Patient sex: F
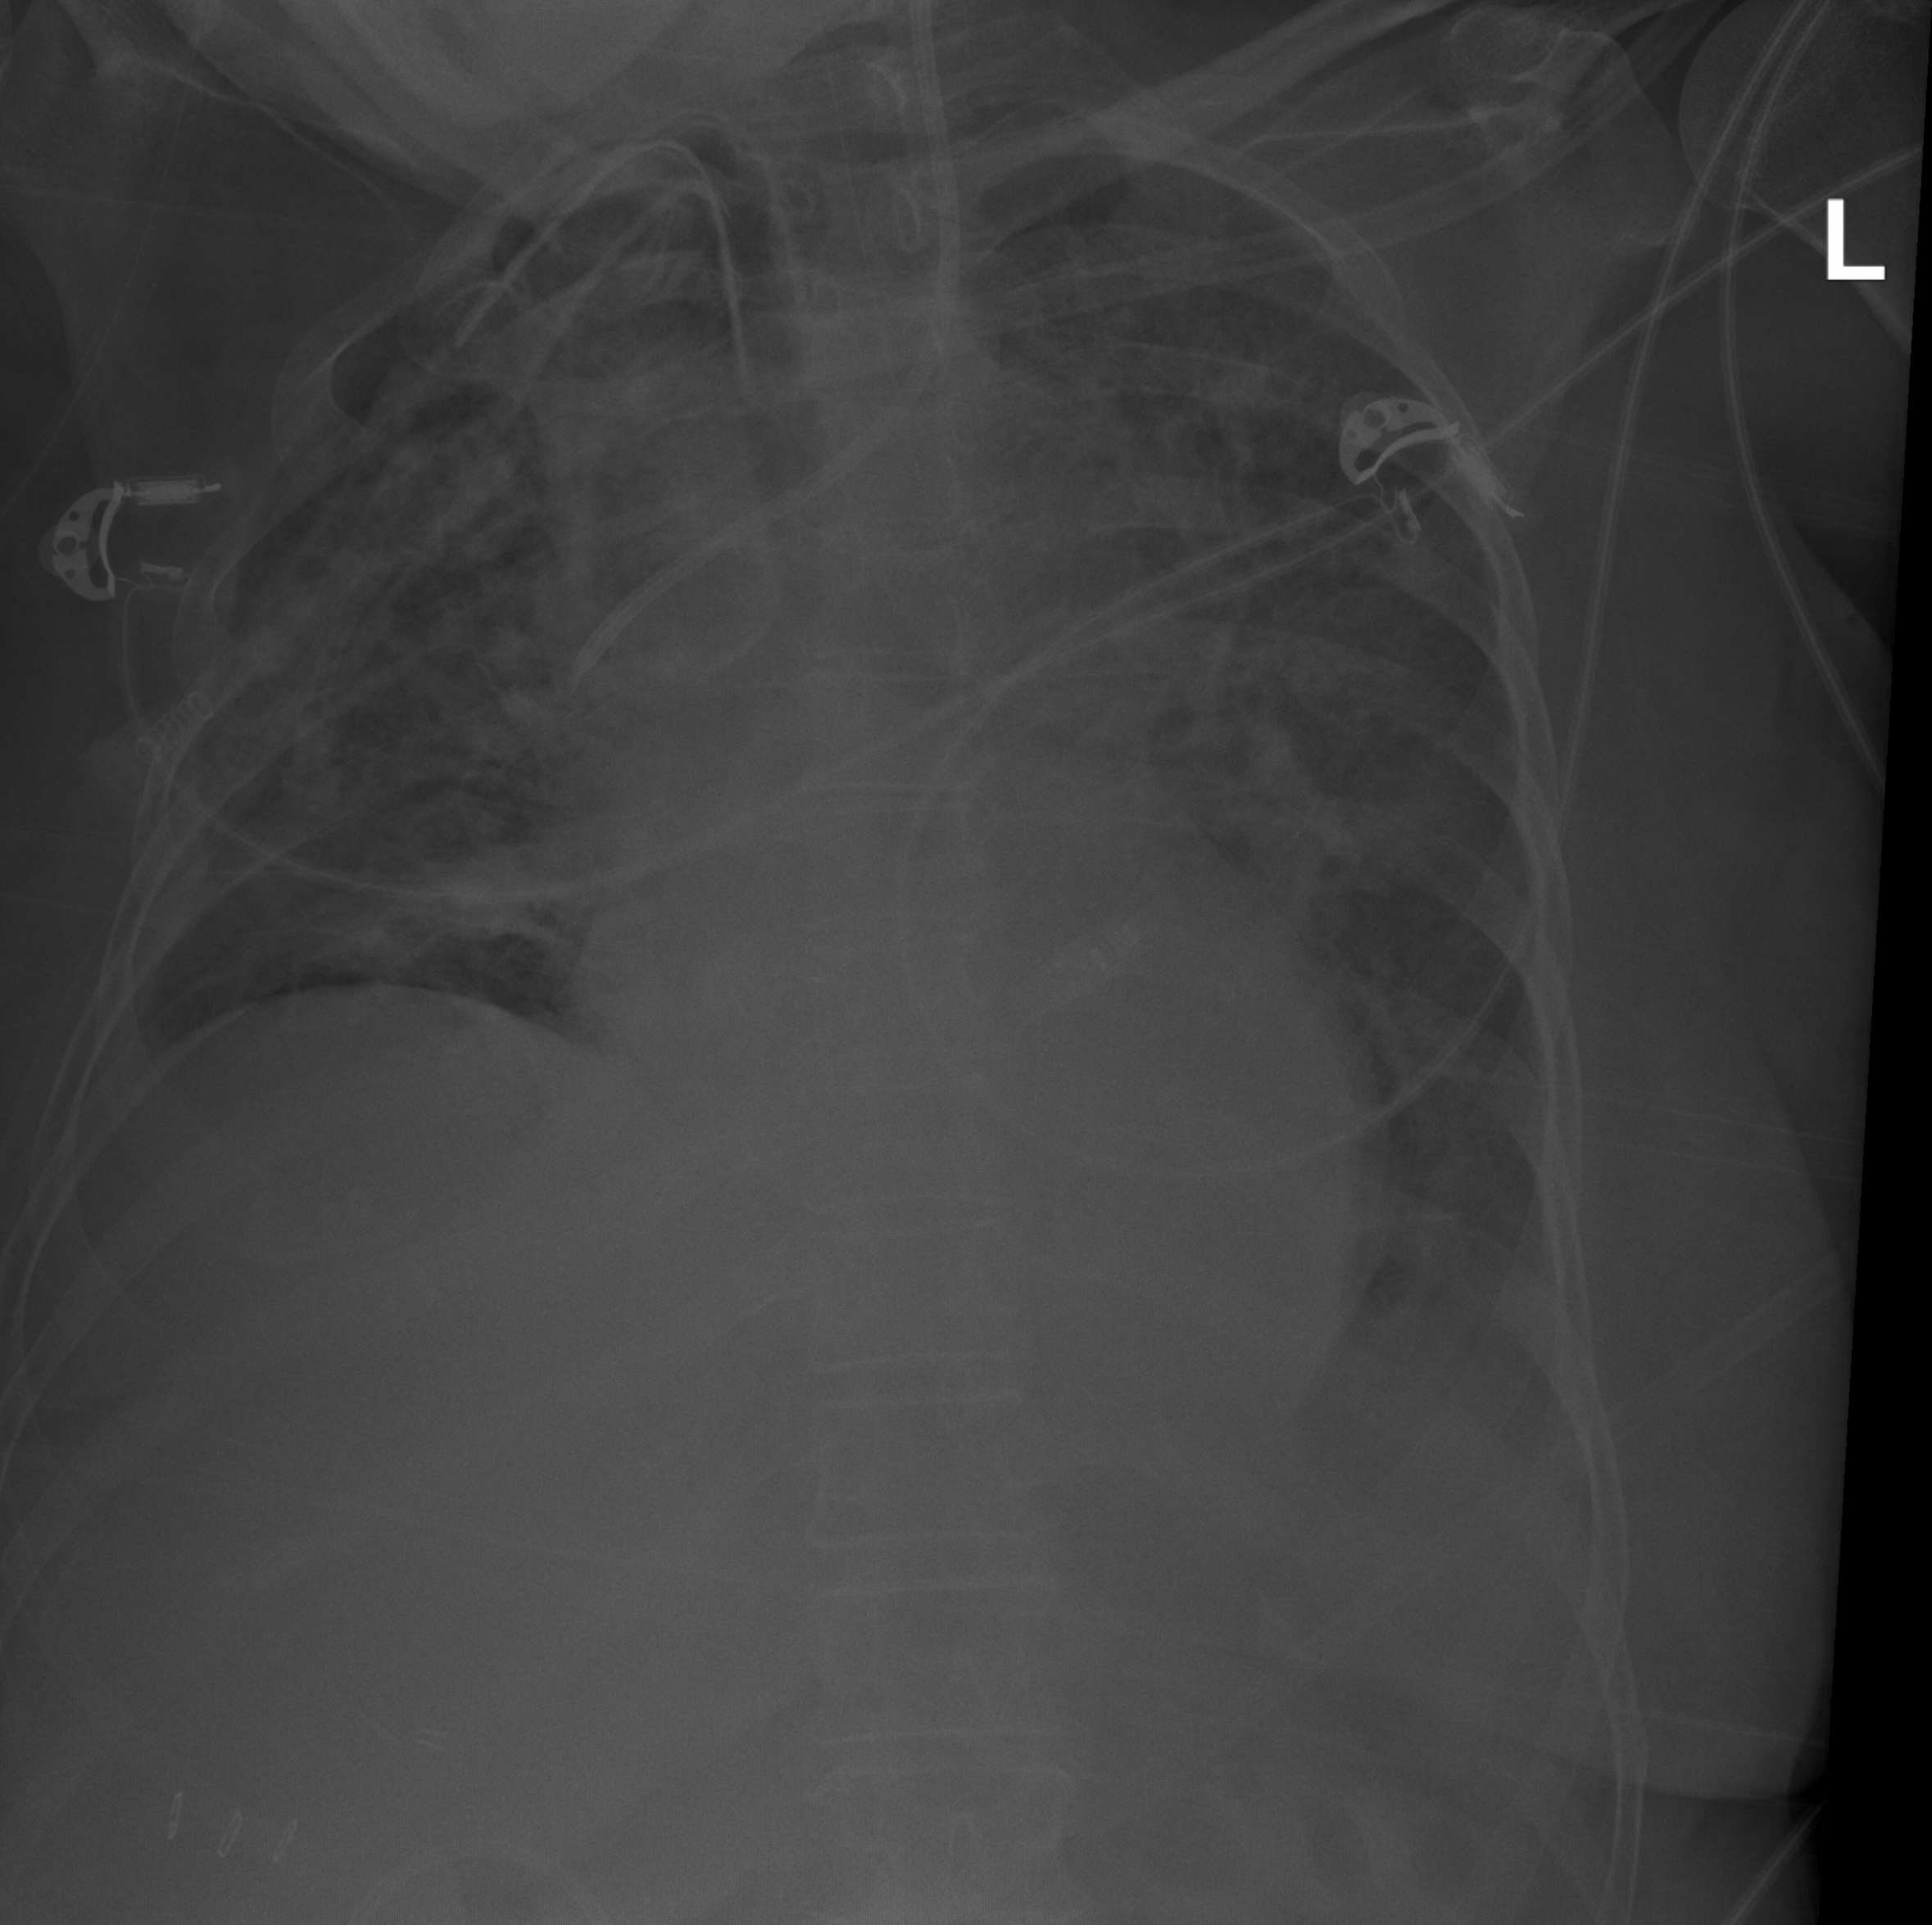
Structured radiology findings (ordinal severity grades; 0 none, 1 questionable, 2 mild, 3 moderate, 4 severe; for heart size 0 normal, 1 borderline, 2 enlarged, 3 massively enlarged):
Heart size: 0
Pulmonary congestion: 0
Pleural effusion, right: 0
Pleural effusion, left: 2
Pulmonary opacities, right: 3
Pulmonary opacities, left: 2
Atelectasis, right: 2
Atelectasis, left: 2